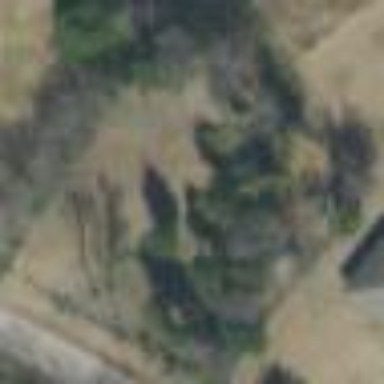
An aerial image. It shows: Grassy plot designated for zoning purposes.